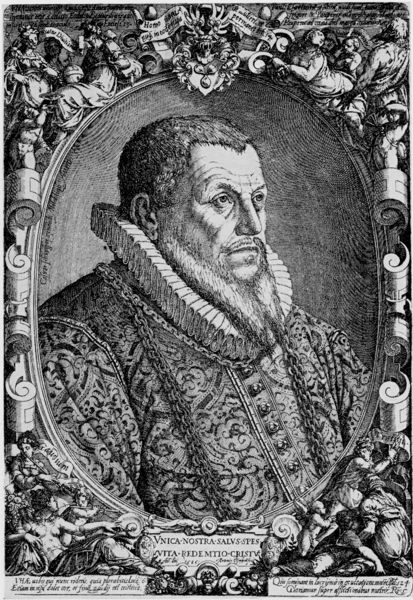
Titel: Bildnis des Caspar Schuesper, genannt Milchling
Künstler: Anton Eisenhoit
Institution: (Seriendruck)
Schlagwörter: blätter, mann, frauen, brust, busen, fenster, frisur, haar, nase, ohr, profil, schmuck, stirn, muster, ornament, bart, jacke, augen, barock, falten, gesicht, kragen, rahmen, bildnis, halskrause, portrait, porträt, auge, gewand, haare, mantel, reich, oval, rund, engel, ranken, schrift, kette, grafik, figuren, kaiser, könig, ernst, inschrift, streng, ornamente, edel, rüschen, knöpfe, ziegenbart, name, druck, radierung, stich, text, ketten, beschriftung, krause, brokat, spitzbart, verziert, wappen, halbprofil, voluten, wams, putten, ernsthaft, allegorien, 3/4 profil